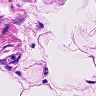
Metastatic tissue present: no